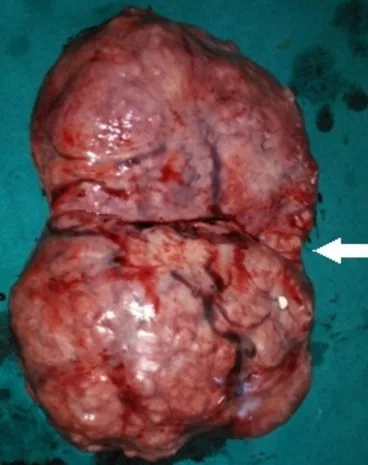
The large 4.5 kg fibroid with its pedicle site (arrow).
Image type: medical_photograph (other_medical_photograph)